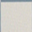
Piece: xx